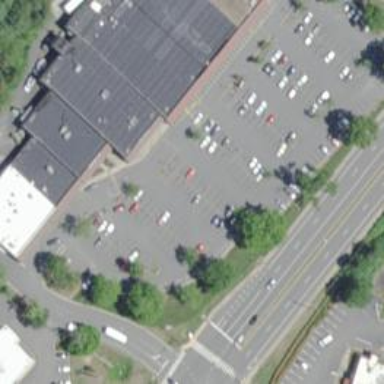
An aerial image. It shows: Parking space is available.